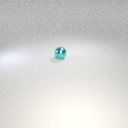
small cyan metal sphere